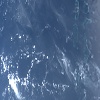
Label: water